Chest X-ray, PA view. Patient: 17 years old, sex F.
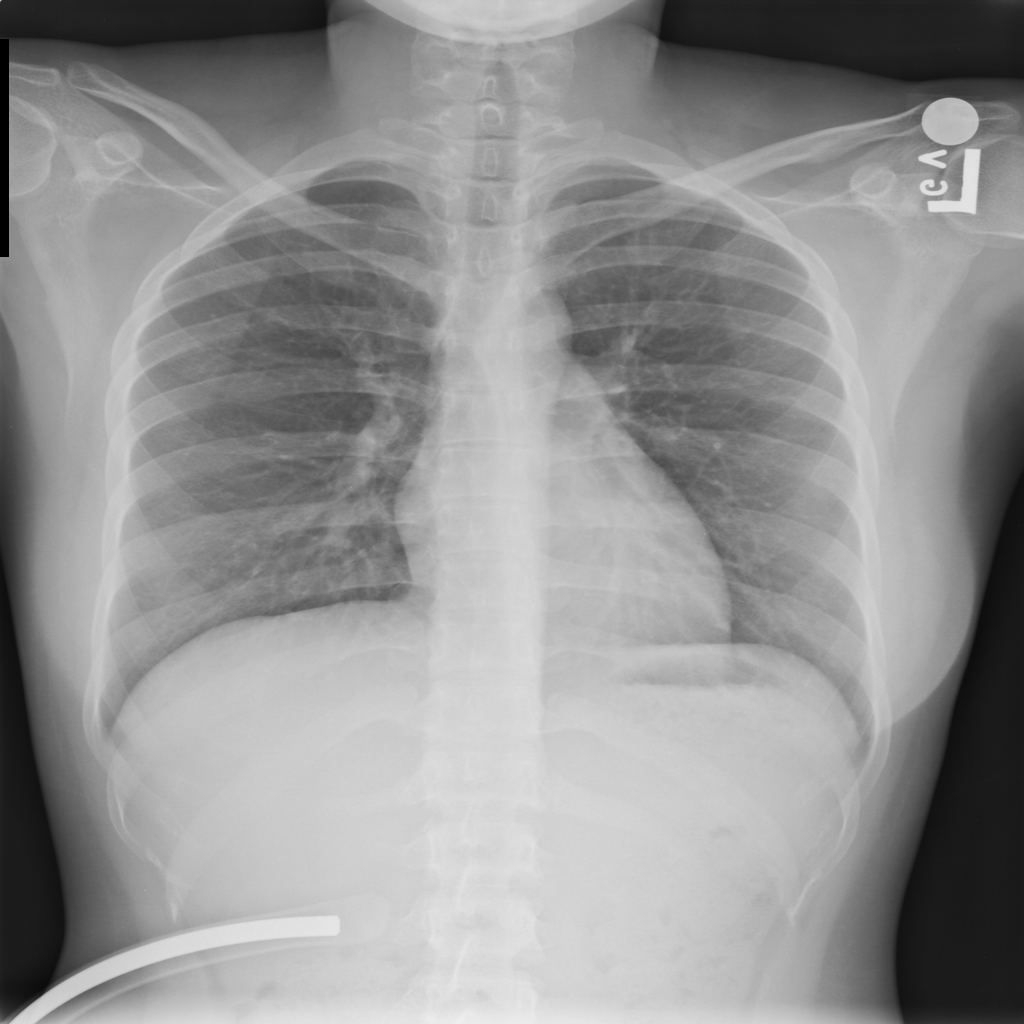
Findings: No Finding